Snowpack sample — Snodgrass Mountain, Crested Butte, Colorado (2/4/25, 12:06 PM MST)
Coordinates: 38.923, -106.968
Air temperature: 35 °F
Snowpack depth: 80 cm
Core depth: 30 cm
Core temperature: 35.6 °F
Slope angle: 14°, slope face: 78°
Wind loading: low
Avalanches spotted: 0
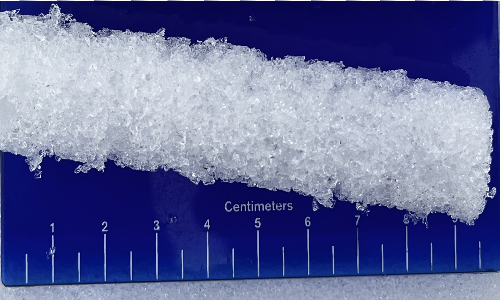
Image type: core
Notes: No avalanches nearby, unusually warm weather for the last month reported by residents, Collected 25 yards from treeline